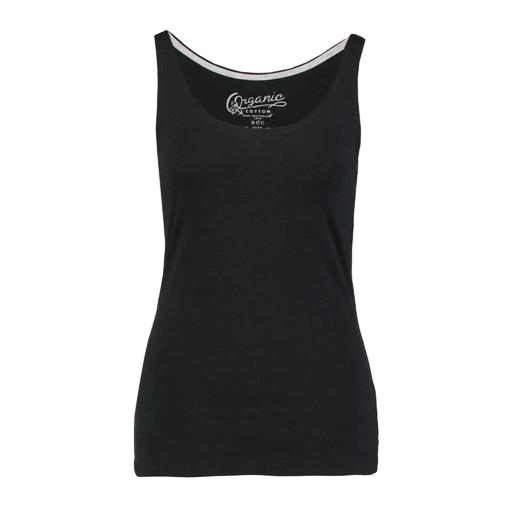
blanche women’s black tank top, black slim tank, black performance essentials tank, white background